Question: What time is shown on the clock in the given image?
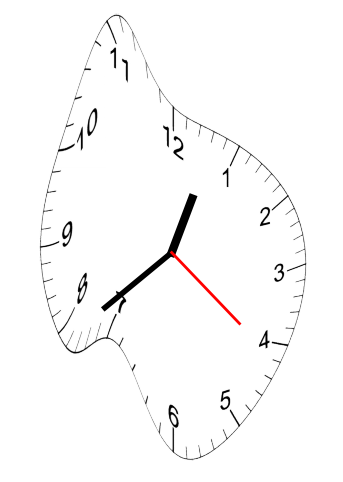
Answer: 12:38:21